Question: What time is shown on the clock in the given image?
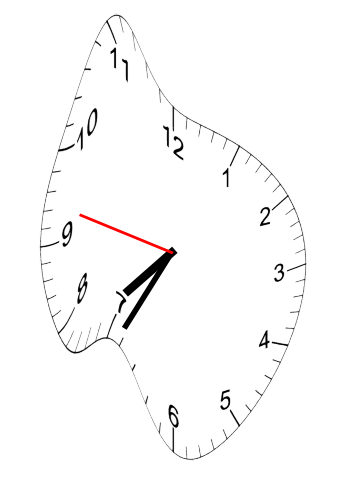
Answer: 07:34:47